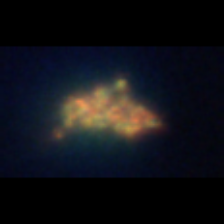
Taxon: Unknown_detritus
Group: Unknown